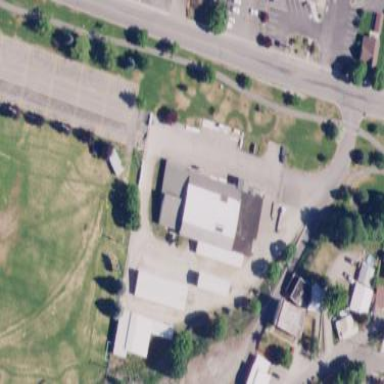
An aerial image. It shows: Hardware shop inside building.